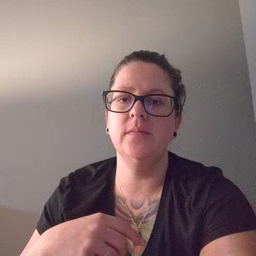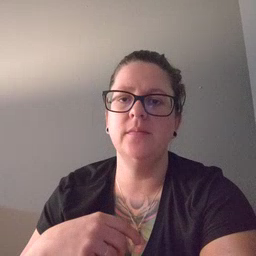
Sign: thirsty